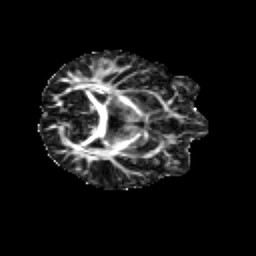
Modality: FA
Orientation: axial
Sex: male
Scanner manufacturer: siemens
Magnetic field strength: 3 T
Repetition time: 5 s
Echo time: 0.071 s